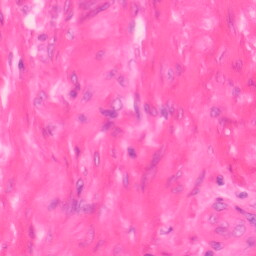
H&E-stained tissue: Colon